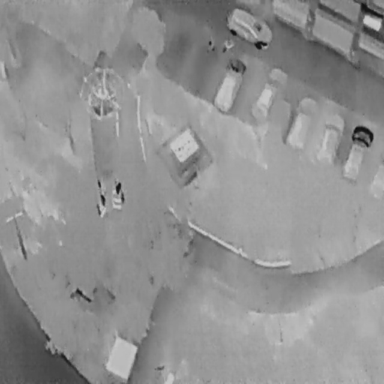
There are two People in the infrared image.